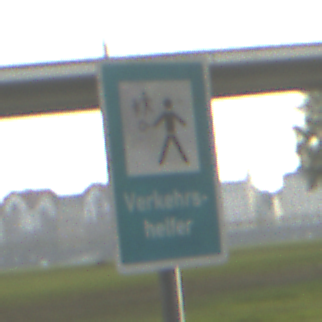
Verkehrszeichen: Verkehrshelfer
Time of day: SunriseSunset
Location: Outdoor (Suburban)
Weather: PartlyCloudy
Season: NotSpecified
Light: Natural